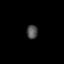
Tissue: lung
Cell type: Epithelial cells
Senescence score: 0.2139
Nuclear area (px): 149
Mean DAPI intensity: 79.906